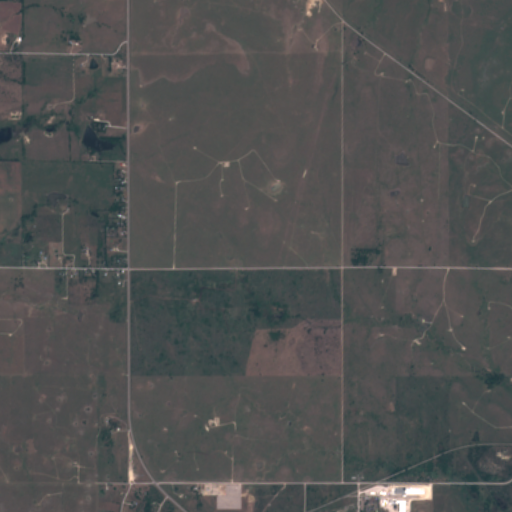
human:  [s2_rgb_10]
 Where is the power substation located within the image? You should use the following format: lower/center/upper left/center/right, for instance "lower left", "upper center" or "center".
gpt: The power substation is located in the lower center of the image.
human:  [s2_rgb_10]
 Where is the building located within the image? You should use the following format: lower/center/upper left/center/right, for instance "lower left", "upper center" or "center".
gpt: The building is located in the lower right of the image.
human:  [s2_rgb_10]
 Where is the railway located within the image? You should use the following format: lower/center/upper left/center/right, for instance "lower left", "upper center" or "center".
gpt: The railway is located in the lower of the image.
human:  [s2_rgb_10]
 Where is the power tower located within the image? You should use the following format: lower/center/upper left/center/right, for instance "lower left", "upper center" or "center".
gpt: There is no power tower in the image.